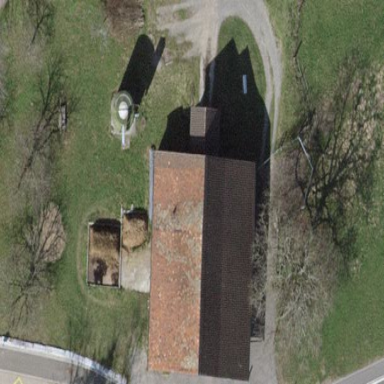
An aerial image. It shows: Farm auxiliary building.